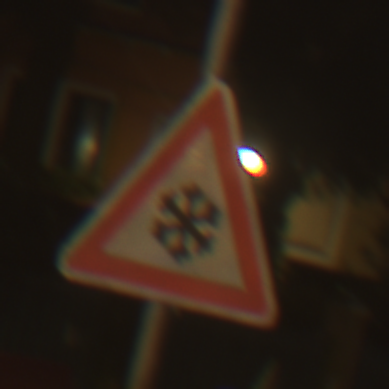
Verkehrszeichen: SchneeOderEisglaette
Umgebung: Outdoor, Urban
Tageszeit: Night
Wetter: Clear
Licht: Artificial
Jahreszeit: NotSpecified
Kontrast: HighContrast